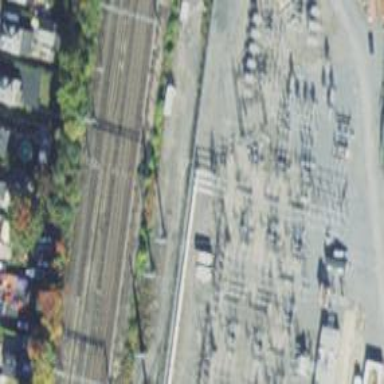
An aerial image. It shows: Switch used for power control.